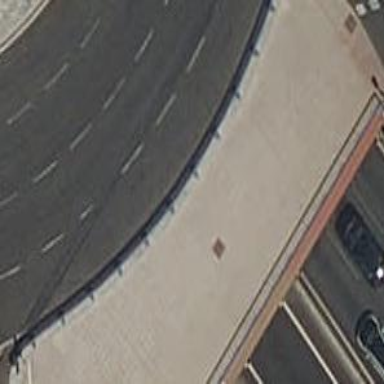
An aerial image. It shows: Jersey barrier.